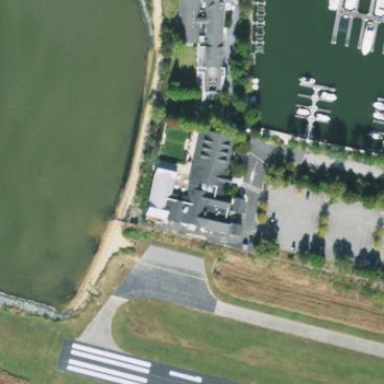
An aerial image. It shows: Sailing club building.